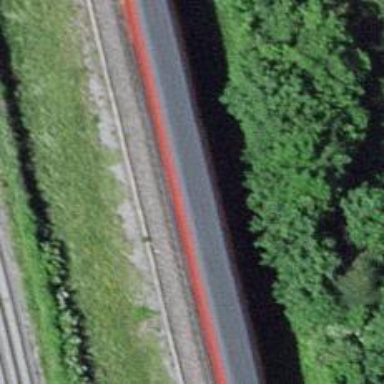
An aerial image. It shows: Railway track with contact lines for electrification.